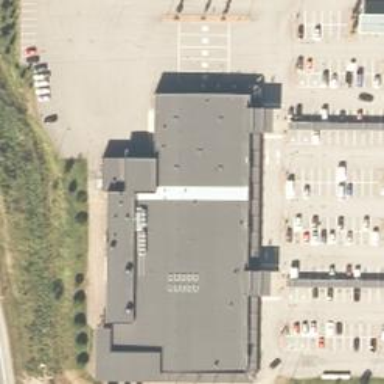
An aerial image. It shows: Supermarket.